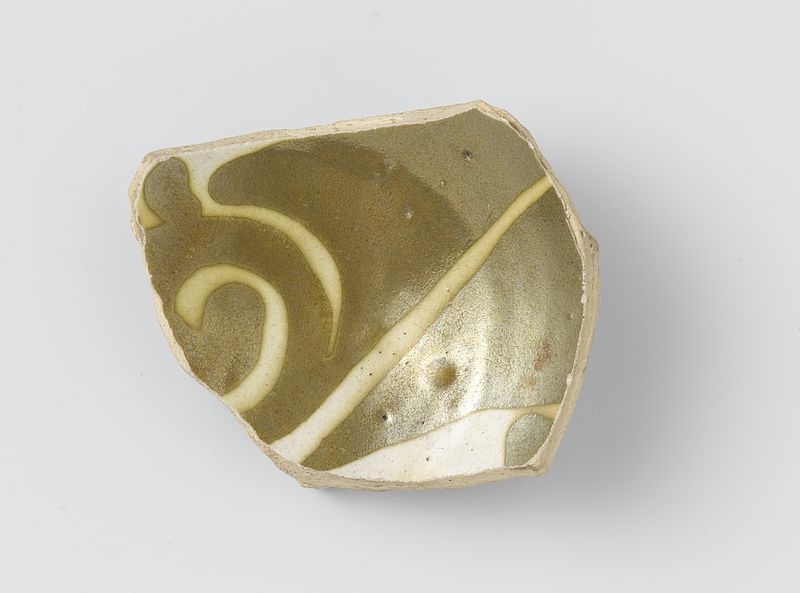
Titel: Schotelfragment, versierd met een ornament in bruinachtig luster
Standort: Amsterdam
Institution: Rijksmuseum
Schlagwörter: blue, white, gold, golden, green, old, yellow, brown, pot, vase, background, decoration, line, swirl, small, design, art, circle, ceramic, pottery, plate, round, bowl, painted, shape, broken, fragment, cream, wtf, glazed, curve, hole, patina, jewelery, curved, chipped, glaze, piece, shard, broke, broek, crock, serated, pale brown, porous